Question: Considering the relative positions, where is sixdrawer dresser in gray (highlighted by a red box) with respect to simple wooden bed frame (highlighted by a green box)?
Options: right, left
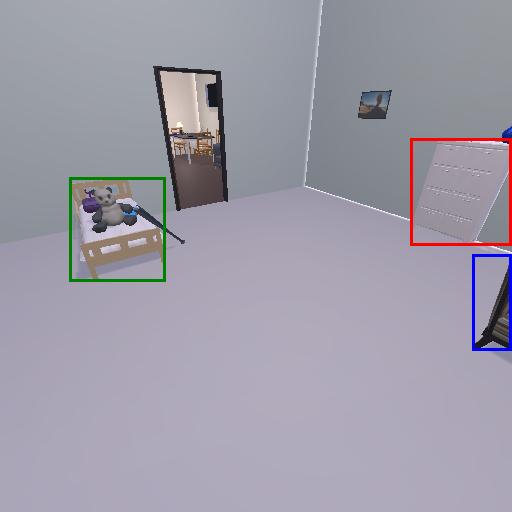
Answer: right